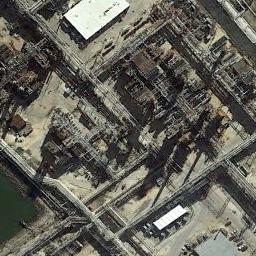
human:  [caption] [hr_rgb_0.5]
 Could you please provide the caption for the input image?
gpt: There are many houses in the industrial area .

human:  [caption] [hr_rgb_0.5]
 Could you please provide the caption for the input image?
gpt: In an industrial area there are factories and roads, And some items are placed in the open air .

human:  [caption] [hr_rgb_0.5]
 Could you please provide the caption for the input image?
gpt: The industrial area has a construction site, Lots of industrial equipment and two white workshops .

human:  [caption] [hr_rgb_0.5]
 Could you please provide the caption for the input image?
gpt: One building in the industrial area has a red roof .

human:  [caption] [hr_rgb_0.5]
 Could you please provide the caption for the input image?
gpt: There are some buildings and pipelines on the industrial area .